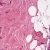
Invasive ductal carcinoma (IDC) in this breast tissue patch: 0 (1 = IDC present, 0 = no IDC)